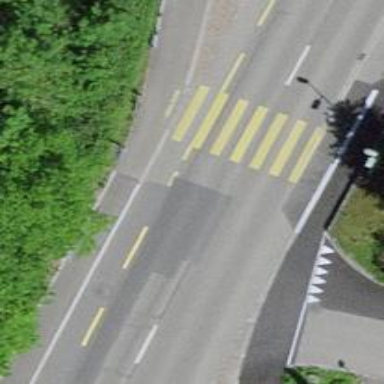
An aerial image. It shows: Zebra crossing on the road.